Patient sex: M
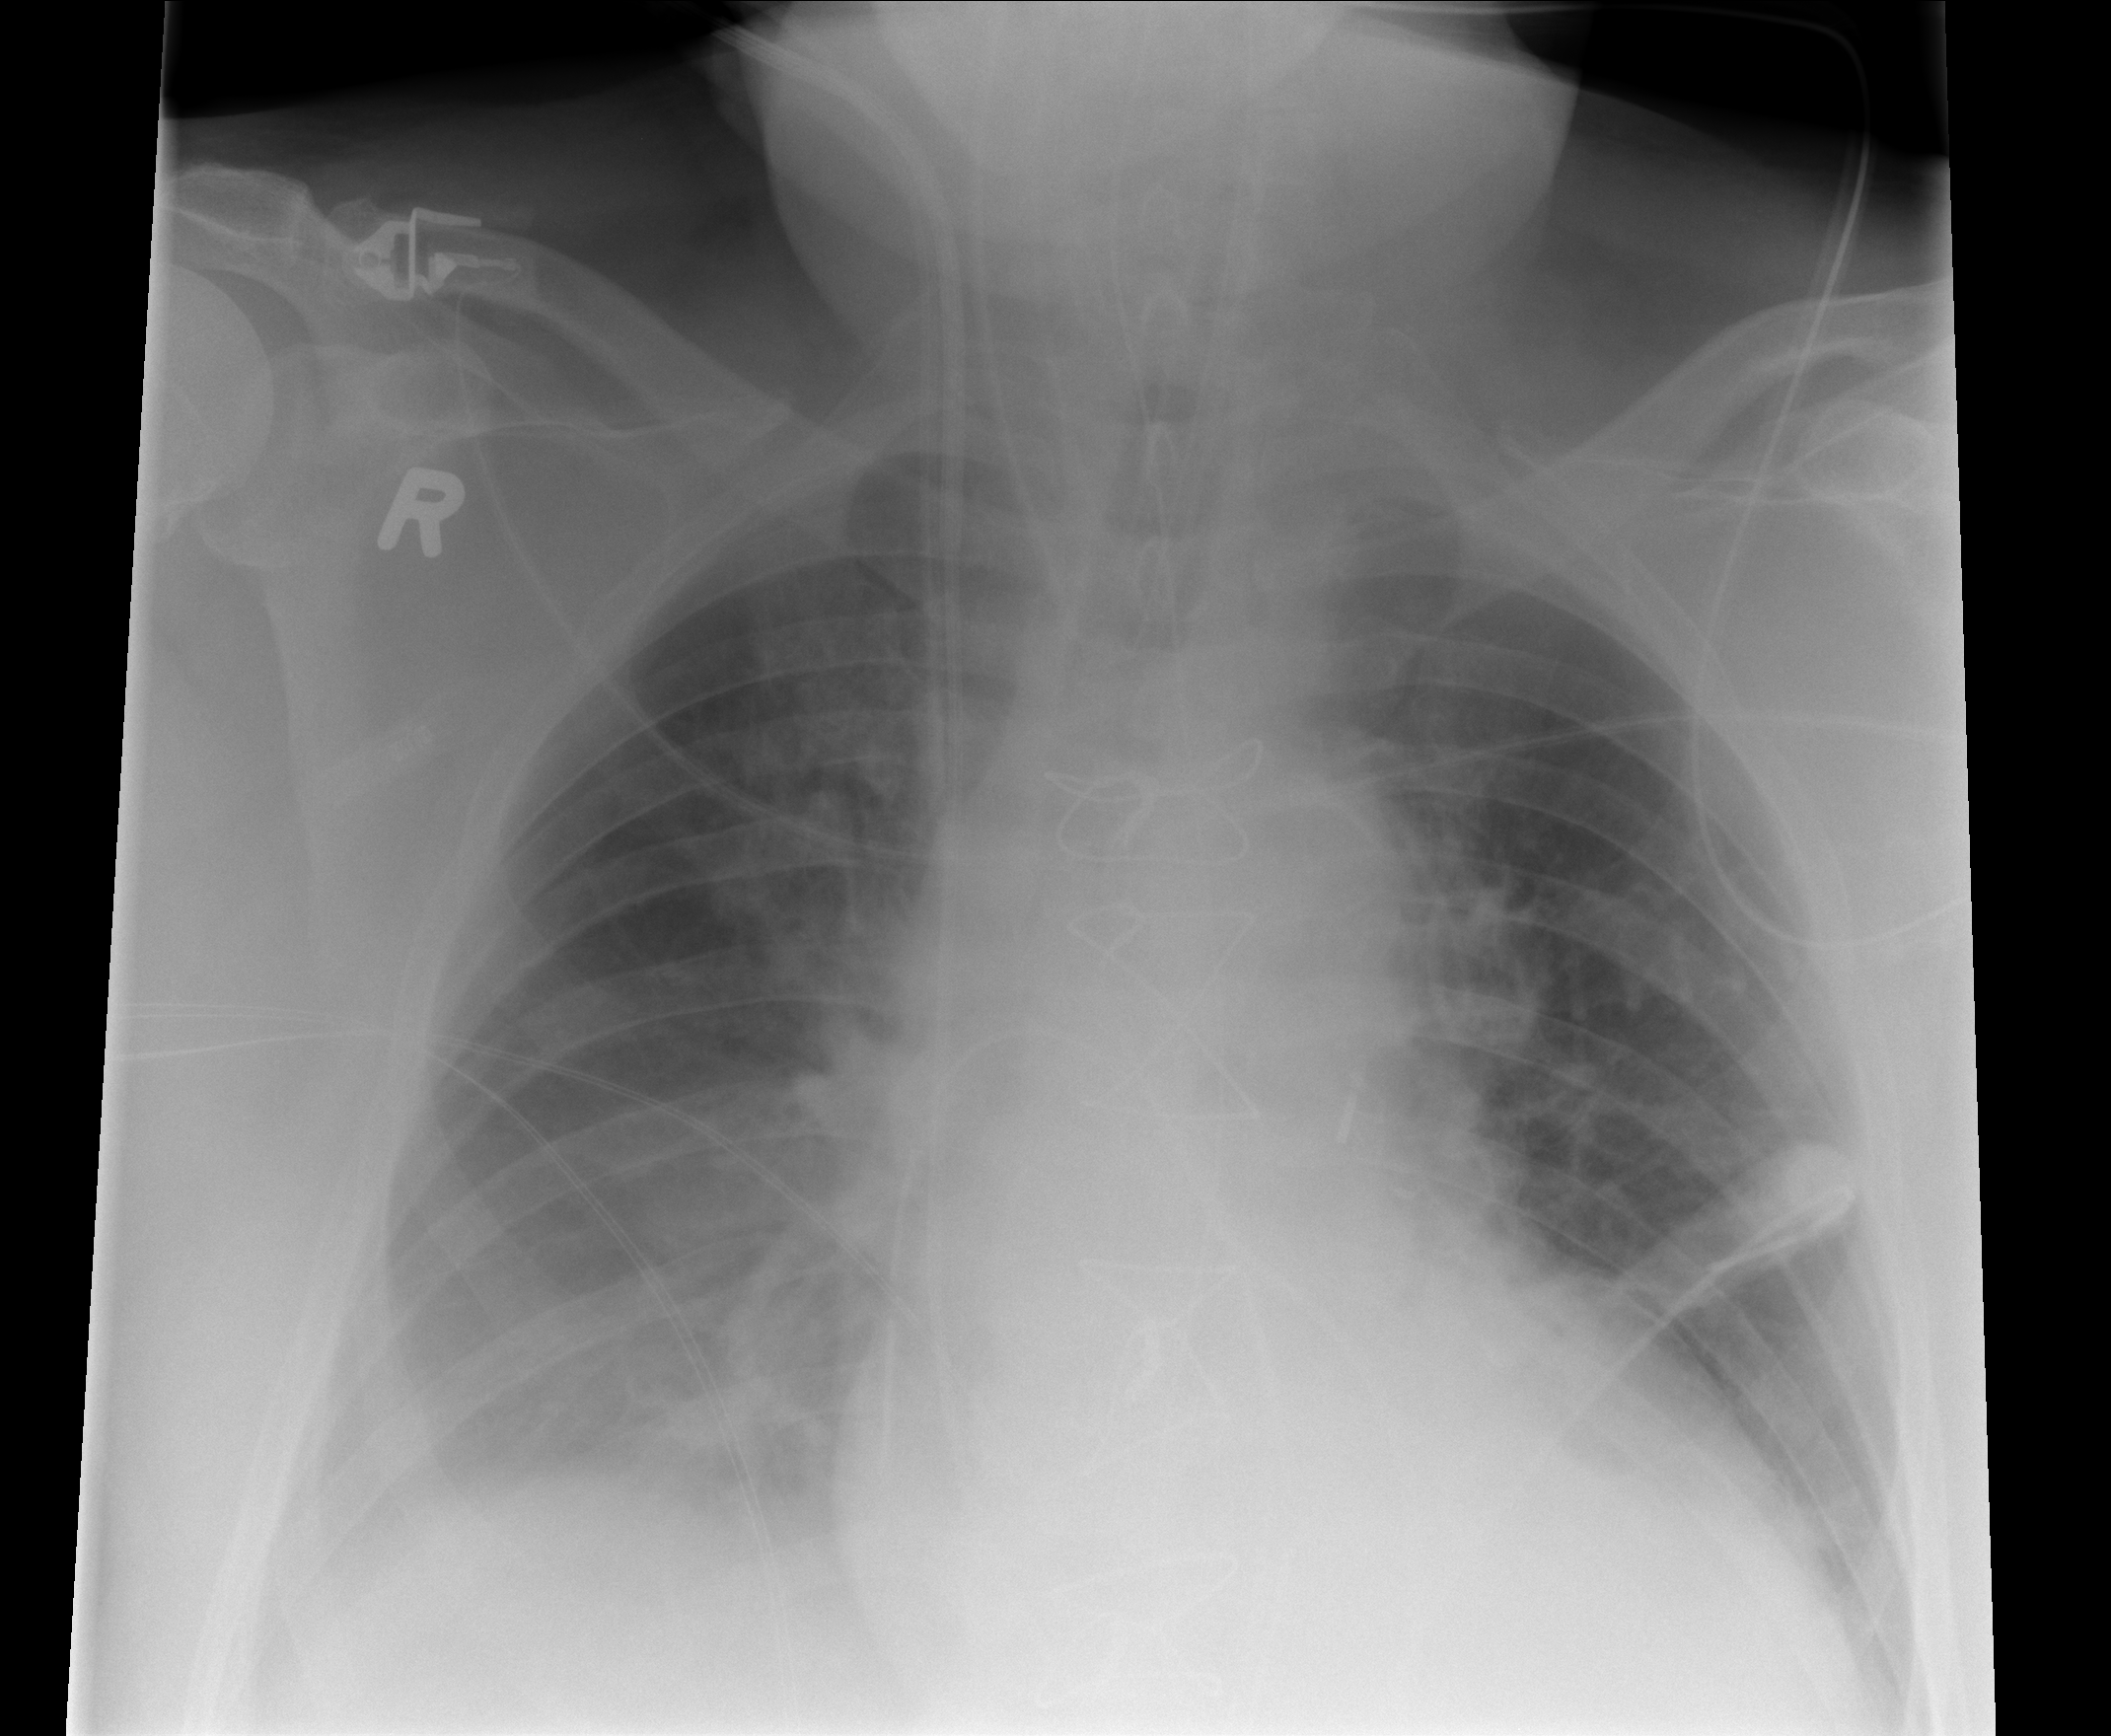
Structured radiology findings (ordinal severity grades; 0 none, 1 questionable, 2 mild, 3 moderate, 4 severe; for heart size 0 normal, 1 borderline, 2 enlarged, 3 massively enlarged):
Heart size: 2
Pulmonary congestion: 2
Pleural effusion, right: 2
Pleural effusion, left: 1
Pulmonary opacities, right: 2
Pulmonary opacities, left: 2
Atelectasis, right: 2
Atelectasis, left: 2